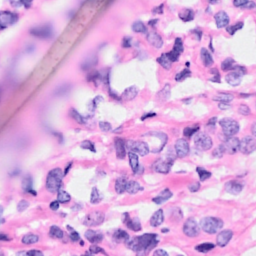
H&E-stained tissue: Breast